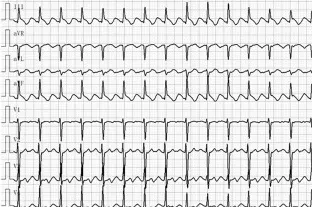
Arrhythmia in case 1. Atrial flutter with 2:1 conduction.
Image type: electrography (ekg)